Interaction volume radius: 10 \u00c5
Interaction volume height: 30 \u00c5
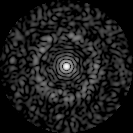
Disorder parameter: 0.8401